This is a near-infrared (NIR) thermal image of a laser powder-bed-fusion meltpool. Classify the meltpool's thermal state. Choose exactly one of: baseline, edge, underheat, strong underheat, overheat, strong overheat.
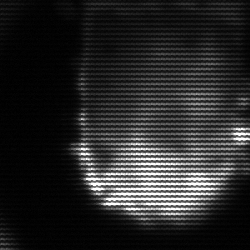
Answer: baseline